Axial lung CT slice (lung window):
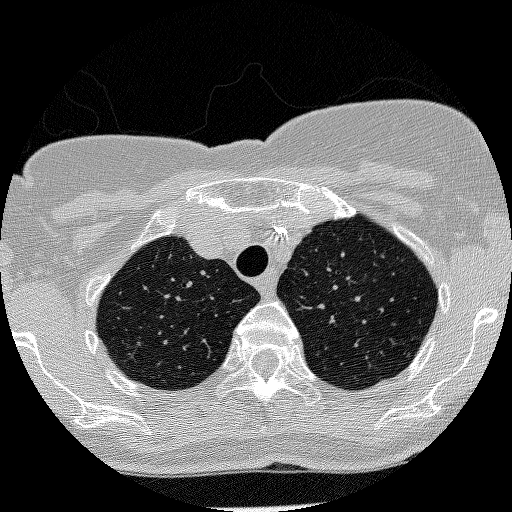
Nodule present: no